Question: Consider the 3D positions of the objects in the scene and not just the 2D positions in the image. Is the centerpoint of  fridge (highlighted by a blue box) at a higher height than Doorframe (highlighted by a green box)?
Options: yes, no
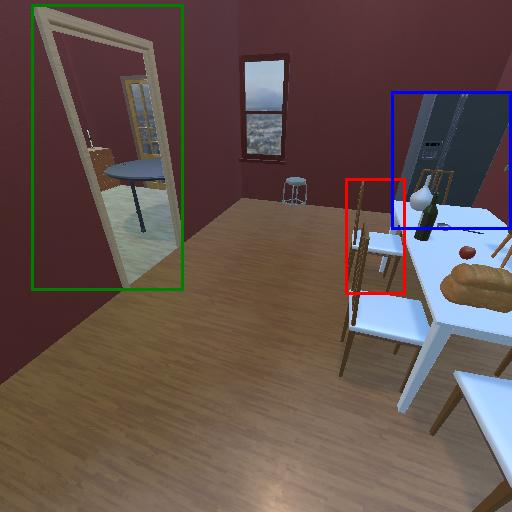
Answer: yes